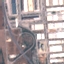
Land use / land cover: Industrial